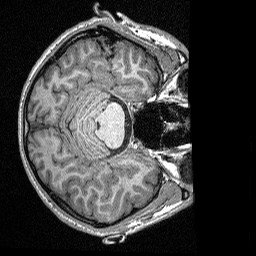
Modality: T1map
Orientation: axial